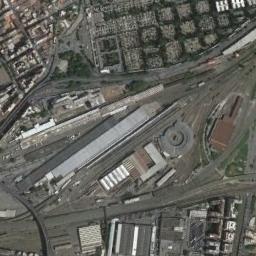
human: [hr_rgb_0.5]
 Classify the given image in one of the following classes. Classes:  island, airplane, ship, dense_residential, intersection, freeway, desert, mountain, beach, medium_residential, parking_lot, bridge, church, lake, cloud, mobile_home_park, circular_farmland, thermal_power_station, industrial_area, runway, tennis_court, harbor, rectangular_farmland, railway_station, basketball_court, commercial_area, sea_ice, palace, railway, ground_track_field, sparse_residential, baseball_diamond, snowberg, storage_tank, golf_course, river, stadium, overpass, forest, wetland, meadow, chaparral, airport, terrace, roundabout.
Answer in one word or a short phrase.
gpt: railway_station